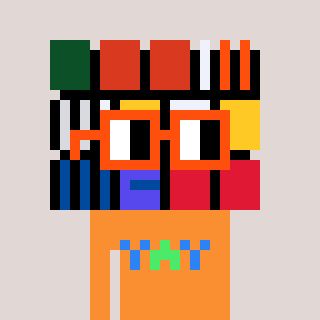
a pixel art character with square orange glasses, a abstract-shaped head and a orange-colored body on a warm background